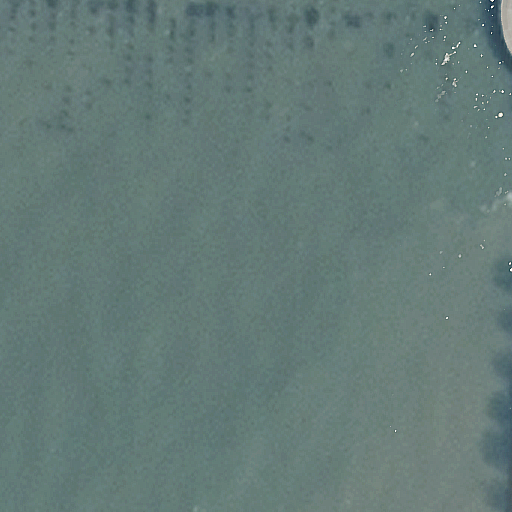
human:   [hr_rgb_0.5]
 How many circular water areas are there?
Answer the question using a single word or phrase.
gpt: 0

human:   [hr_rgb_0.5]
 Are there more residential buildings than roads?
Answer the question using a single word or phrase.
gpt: no

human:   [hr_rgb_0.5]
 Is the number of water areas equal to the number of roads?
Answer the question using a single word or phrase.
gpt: yes

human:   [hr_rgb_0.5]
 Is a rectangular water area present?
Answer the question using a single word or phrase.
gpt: yes

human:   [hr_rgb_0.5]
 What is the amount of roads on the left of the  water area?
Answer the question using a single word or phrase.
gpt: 0

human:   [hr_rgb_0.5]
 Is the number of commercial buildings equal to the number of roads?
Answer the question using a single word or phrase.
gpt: no

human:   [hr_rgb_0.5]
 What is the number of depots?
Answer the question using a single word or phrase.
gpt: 0

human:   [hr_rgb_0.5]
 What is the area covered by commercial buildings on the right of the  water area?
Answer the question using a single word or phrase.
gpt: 0m2

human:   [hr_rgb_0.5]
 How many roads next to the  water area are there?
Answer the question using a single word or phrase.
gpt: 1

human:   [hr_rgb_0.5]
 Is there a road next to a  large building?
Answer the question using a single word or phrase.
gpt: no

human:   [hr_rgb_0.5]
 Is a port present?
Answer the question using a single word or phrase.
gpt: no

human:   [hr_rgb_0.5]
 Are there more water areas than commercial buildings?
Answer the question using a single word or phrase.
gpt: yes

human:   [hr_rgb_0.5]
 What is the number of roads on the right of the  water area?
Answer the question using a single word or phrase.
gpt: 1

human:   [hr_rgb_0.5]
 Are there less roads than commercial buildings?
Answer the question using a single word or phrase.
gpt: no

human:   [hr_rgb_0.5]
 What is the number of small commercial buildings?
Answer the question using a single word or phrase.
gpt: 0

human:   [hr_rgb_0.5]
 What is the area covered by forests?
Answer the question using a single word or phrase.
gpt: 0m2

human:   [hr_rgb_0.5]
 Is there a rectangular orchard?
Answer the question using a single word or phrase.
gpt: no

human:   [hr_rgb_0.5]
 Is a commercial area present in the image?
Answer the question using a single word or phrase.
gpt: no

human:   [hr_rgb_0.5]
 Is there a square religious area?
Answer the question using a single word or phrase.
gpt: no

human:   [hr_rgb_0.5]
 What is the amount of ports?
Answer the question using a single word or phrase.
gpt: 0

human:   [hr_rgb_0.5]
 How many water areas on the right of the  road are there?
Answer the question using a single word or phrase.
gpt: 0

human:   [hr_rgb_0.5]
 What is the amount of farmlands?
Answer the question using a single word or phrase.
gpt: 0

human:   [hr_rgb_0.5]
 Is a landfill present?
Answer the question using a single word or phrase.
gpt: no

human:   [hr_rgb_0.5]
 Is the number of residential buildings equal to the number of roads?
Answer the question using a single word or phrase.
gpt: no

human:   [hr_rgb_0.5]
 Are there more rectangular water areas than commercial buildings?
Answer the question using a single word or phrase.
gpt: yes

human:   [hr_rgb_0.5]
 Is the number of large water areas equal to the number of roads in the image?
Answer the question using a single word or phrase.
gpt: yes

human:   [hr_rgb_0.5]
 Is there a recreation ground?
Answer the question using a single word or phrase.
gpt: no

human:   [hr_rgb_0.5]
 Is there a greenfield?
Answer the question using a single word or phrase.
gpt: no

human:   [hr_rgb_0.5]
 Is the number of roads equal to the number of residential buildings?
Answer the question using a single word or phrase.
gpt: no

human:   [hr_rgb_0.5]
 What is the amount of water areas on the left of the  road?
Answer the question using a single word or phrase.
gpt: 0

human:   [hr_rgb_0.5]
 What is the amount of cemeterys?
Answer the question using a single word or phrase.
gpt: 0

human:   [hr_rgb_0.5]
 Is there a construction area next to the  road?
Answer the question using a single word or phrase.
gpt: no

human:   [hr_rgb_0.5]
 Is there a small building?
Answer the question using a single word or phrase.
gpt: no

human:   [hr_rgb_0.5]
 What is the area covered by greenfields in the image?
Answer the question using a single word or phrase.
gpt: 0m2

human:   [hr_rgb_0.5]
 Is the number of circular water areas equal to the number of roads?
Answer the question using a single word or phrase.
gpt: no

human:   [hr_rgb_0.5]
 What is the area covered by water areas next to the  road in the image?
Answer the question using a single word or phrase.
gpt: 10614m2